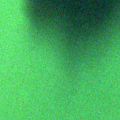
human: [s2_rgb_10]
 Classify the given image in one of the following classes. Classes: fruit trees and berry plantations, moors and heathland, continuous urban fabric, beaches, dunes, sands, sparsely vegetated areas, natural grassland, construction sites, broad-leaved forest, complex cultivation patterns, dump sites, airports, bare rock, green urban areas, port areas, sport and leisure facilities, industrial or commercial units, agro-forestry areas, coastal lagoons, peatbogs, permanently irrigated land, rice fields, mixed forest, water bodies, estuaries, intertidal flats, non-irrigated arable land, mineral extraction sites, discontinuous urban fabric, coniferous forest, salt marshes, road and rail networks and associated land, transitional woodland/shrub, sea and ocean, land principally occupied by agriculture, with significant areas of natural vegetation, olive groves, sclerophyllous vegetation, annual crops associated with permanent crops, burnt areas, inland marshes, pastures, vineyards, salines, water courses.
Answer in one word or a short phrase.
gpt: coastal lagoons